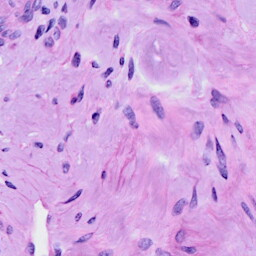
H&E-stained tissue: Cervix